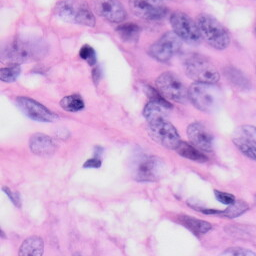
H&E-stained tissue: Skin